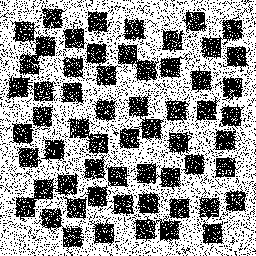
Squares: 60
Triangles: 0
Stars: 0
Total shapes: 60